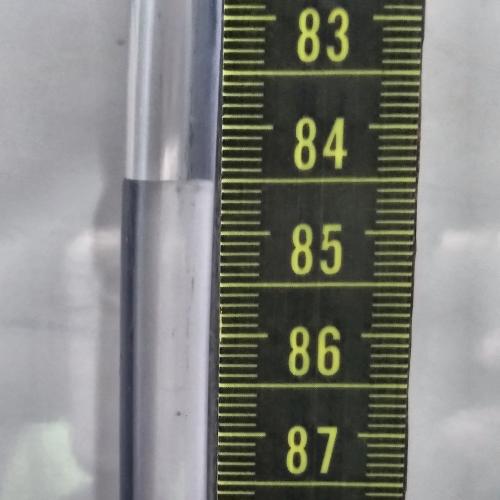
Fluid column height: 84.5 cm